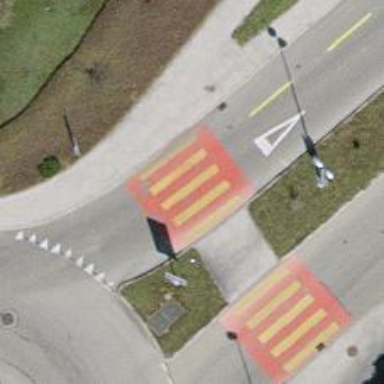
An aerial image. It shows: Uncontrolled zebra crossing with zebra markings.